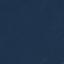
Label: SeaLake